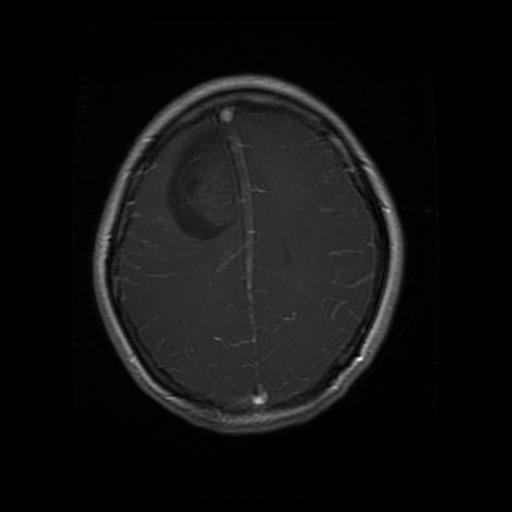
Label: glioma